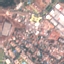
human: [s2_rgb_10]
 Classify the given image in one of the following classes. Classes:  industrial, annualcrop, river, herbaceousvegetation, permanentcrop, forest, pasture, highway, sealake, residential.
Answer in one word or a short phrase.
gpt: Residential